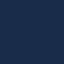
Land use / land cover: SeaLake